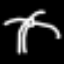
Label: palm tree